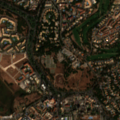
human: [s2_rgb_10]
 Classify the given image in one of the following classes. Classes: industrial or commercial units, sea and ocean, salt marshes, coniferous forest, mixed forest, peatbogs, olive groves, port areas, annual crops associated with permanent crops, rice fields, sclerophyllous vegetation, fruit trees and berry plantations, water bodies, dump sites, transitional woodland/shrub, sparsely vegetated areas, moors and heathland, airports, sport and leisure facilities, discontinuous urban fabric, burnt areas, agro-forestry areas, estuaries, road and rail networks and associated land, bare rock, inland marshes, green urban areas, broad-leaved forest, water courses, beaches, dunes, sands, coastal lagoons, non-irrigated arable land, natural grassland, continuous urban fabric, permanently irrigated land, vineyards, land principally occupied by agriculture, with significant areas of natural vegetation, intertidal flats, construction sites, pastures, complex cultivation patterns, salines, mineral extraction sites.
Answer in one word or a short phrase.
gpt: port areas, sport and leisure facilities, inland marshes